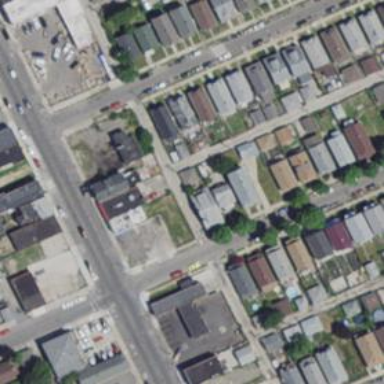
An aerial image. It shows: Alley classified as service road.